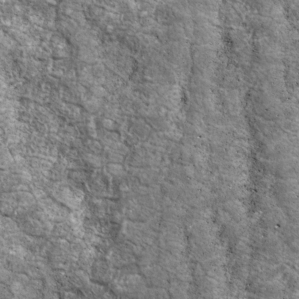
Label: non_frost